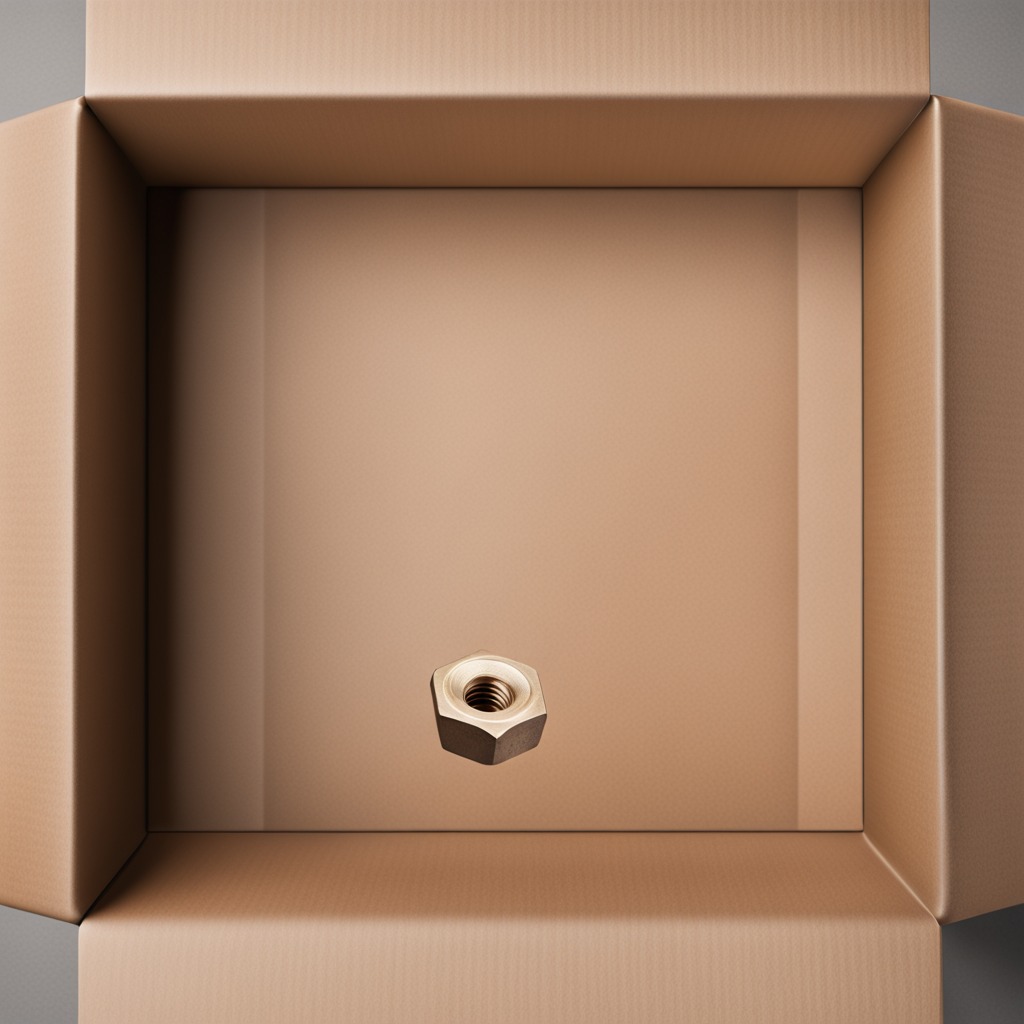
A metal nut is lying on the cardboard box surface in an outdoor workshop during daytime bright natural light soft shadows slightly creased but